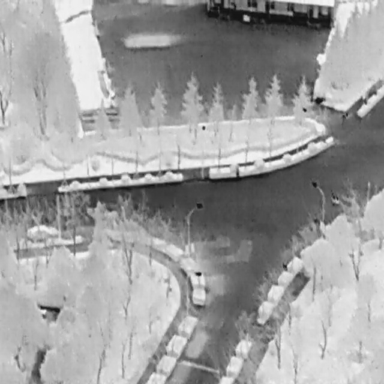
There is a Car in the infrared image.